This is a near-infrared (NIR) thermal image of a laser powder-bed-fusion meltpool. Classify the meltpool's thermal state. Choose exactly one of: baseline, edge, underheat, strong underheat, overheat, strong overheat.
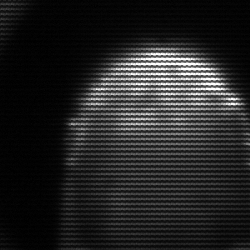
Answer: edge